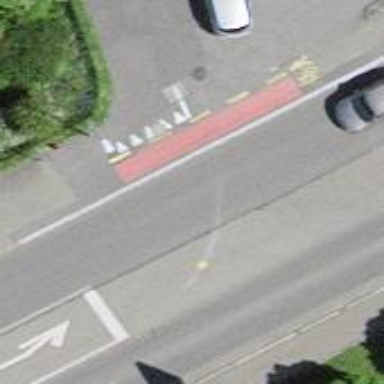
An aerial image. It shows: Uncontrolled road crossing with surface markings.